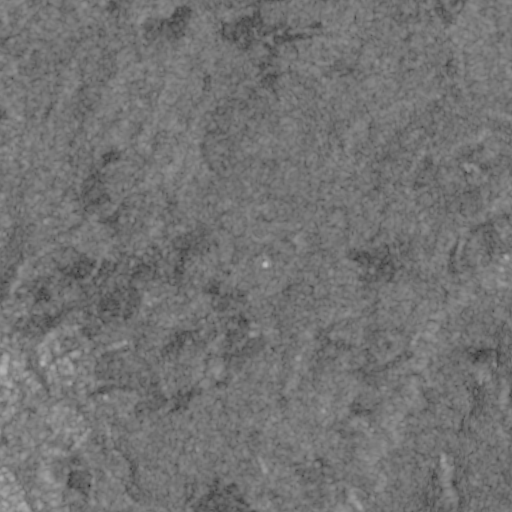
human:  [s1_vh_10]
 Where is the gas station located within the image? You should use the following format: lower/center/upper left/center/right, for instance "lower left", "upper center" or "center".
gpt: The gas station is located in the lower left of the image.
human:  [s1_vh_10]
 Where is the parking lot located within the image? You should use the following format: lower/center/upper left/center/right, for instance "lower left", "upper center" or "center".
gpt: The parking lot is located in the lower left of the image.
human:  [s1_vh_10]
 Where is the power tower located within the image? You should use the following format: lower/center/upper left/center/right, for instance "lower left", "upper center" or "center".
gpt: The power tower is located in the right of the image.
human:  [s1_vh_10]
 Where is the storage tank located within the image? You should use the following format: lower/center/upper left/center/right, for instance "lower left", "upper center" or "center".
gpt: The storage tank is located in the lower left of the image.
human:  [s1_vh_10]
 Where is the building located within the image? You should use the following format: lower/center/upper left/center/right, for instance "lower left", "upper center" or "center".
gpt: There is no building in the image.

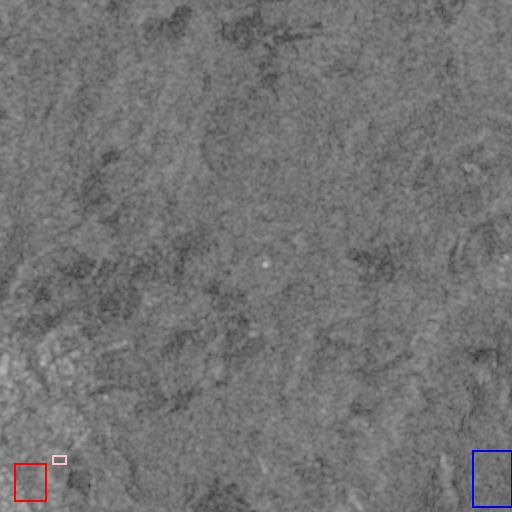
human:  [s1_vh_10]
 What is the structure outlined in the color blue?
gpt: The structure outlined in blue is a crop field.
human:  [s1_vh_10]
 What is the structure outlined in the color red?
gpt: The structure outlined in red is a park.
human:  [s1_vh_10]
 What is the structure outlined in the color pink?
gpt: The structure outlined in pink is a parking lot.
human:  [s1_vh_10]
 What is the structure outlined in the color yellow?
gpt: There is no yellow outline.